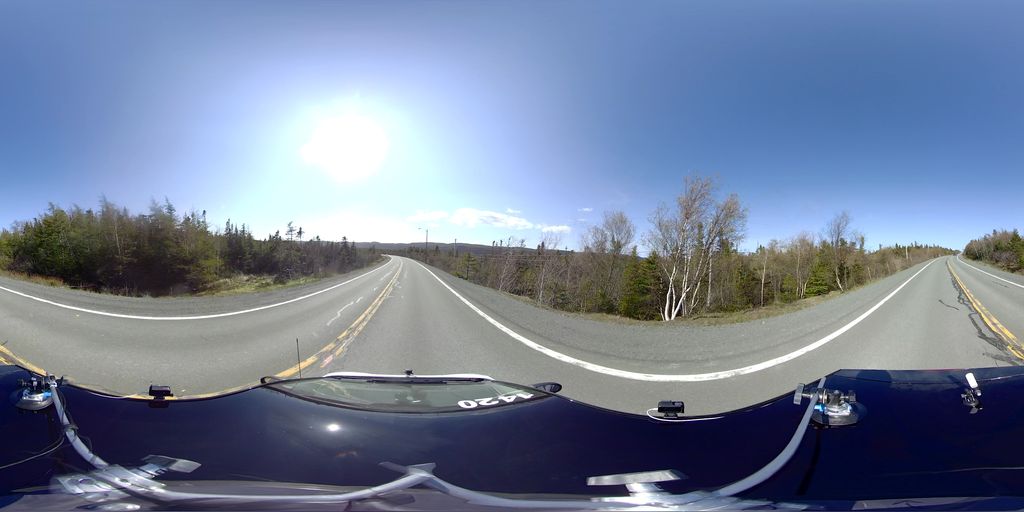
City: st_johns